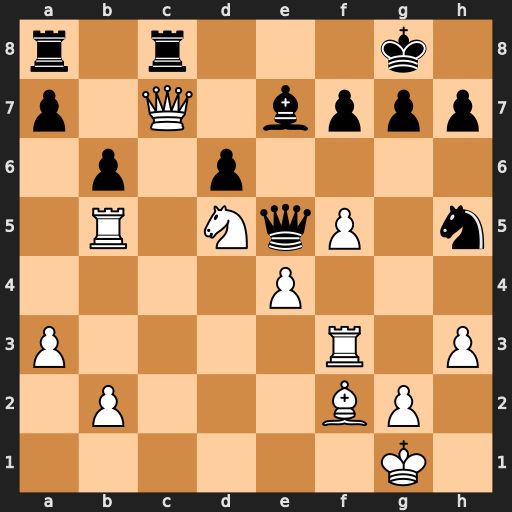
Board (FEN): r1r3k1/p1Q1bppp/1p1p4/1R1NqP1n/4P3/P4R1P/1P3BP1/6K1
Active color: w
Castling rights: -
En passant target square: -
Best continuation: Nxe7+ Qxe7 Qxe7